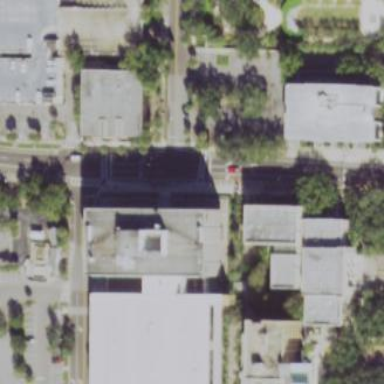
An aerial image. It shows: Office building that serves as courthouse.